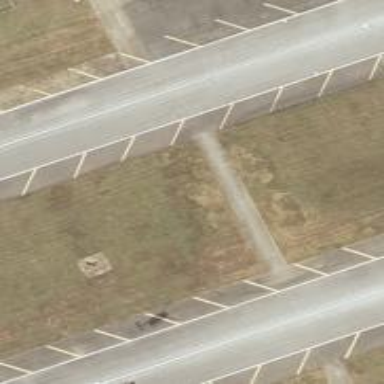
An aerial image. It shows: Asphalt taxiway in the airport.